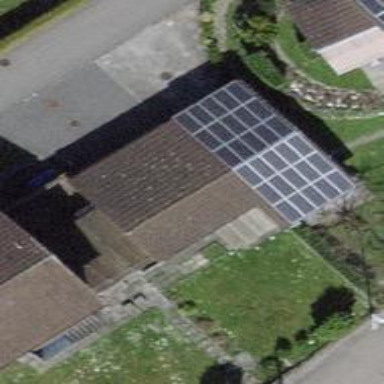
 consisting of solar photovoltaic panels."